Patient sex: M
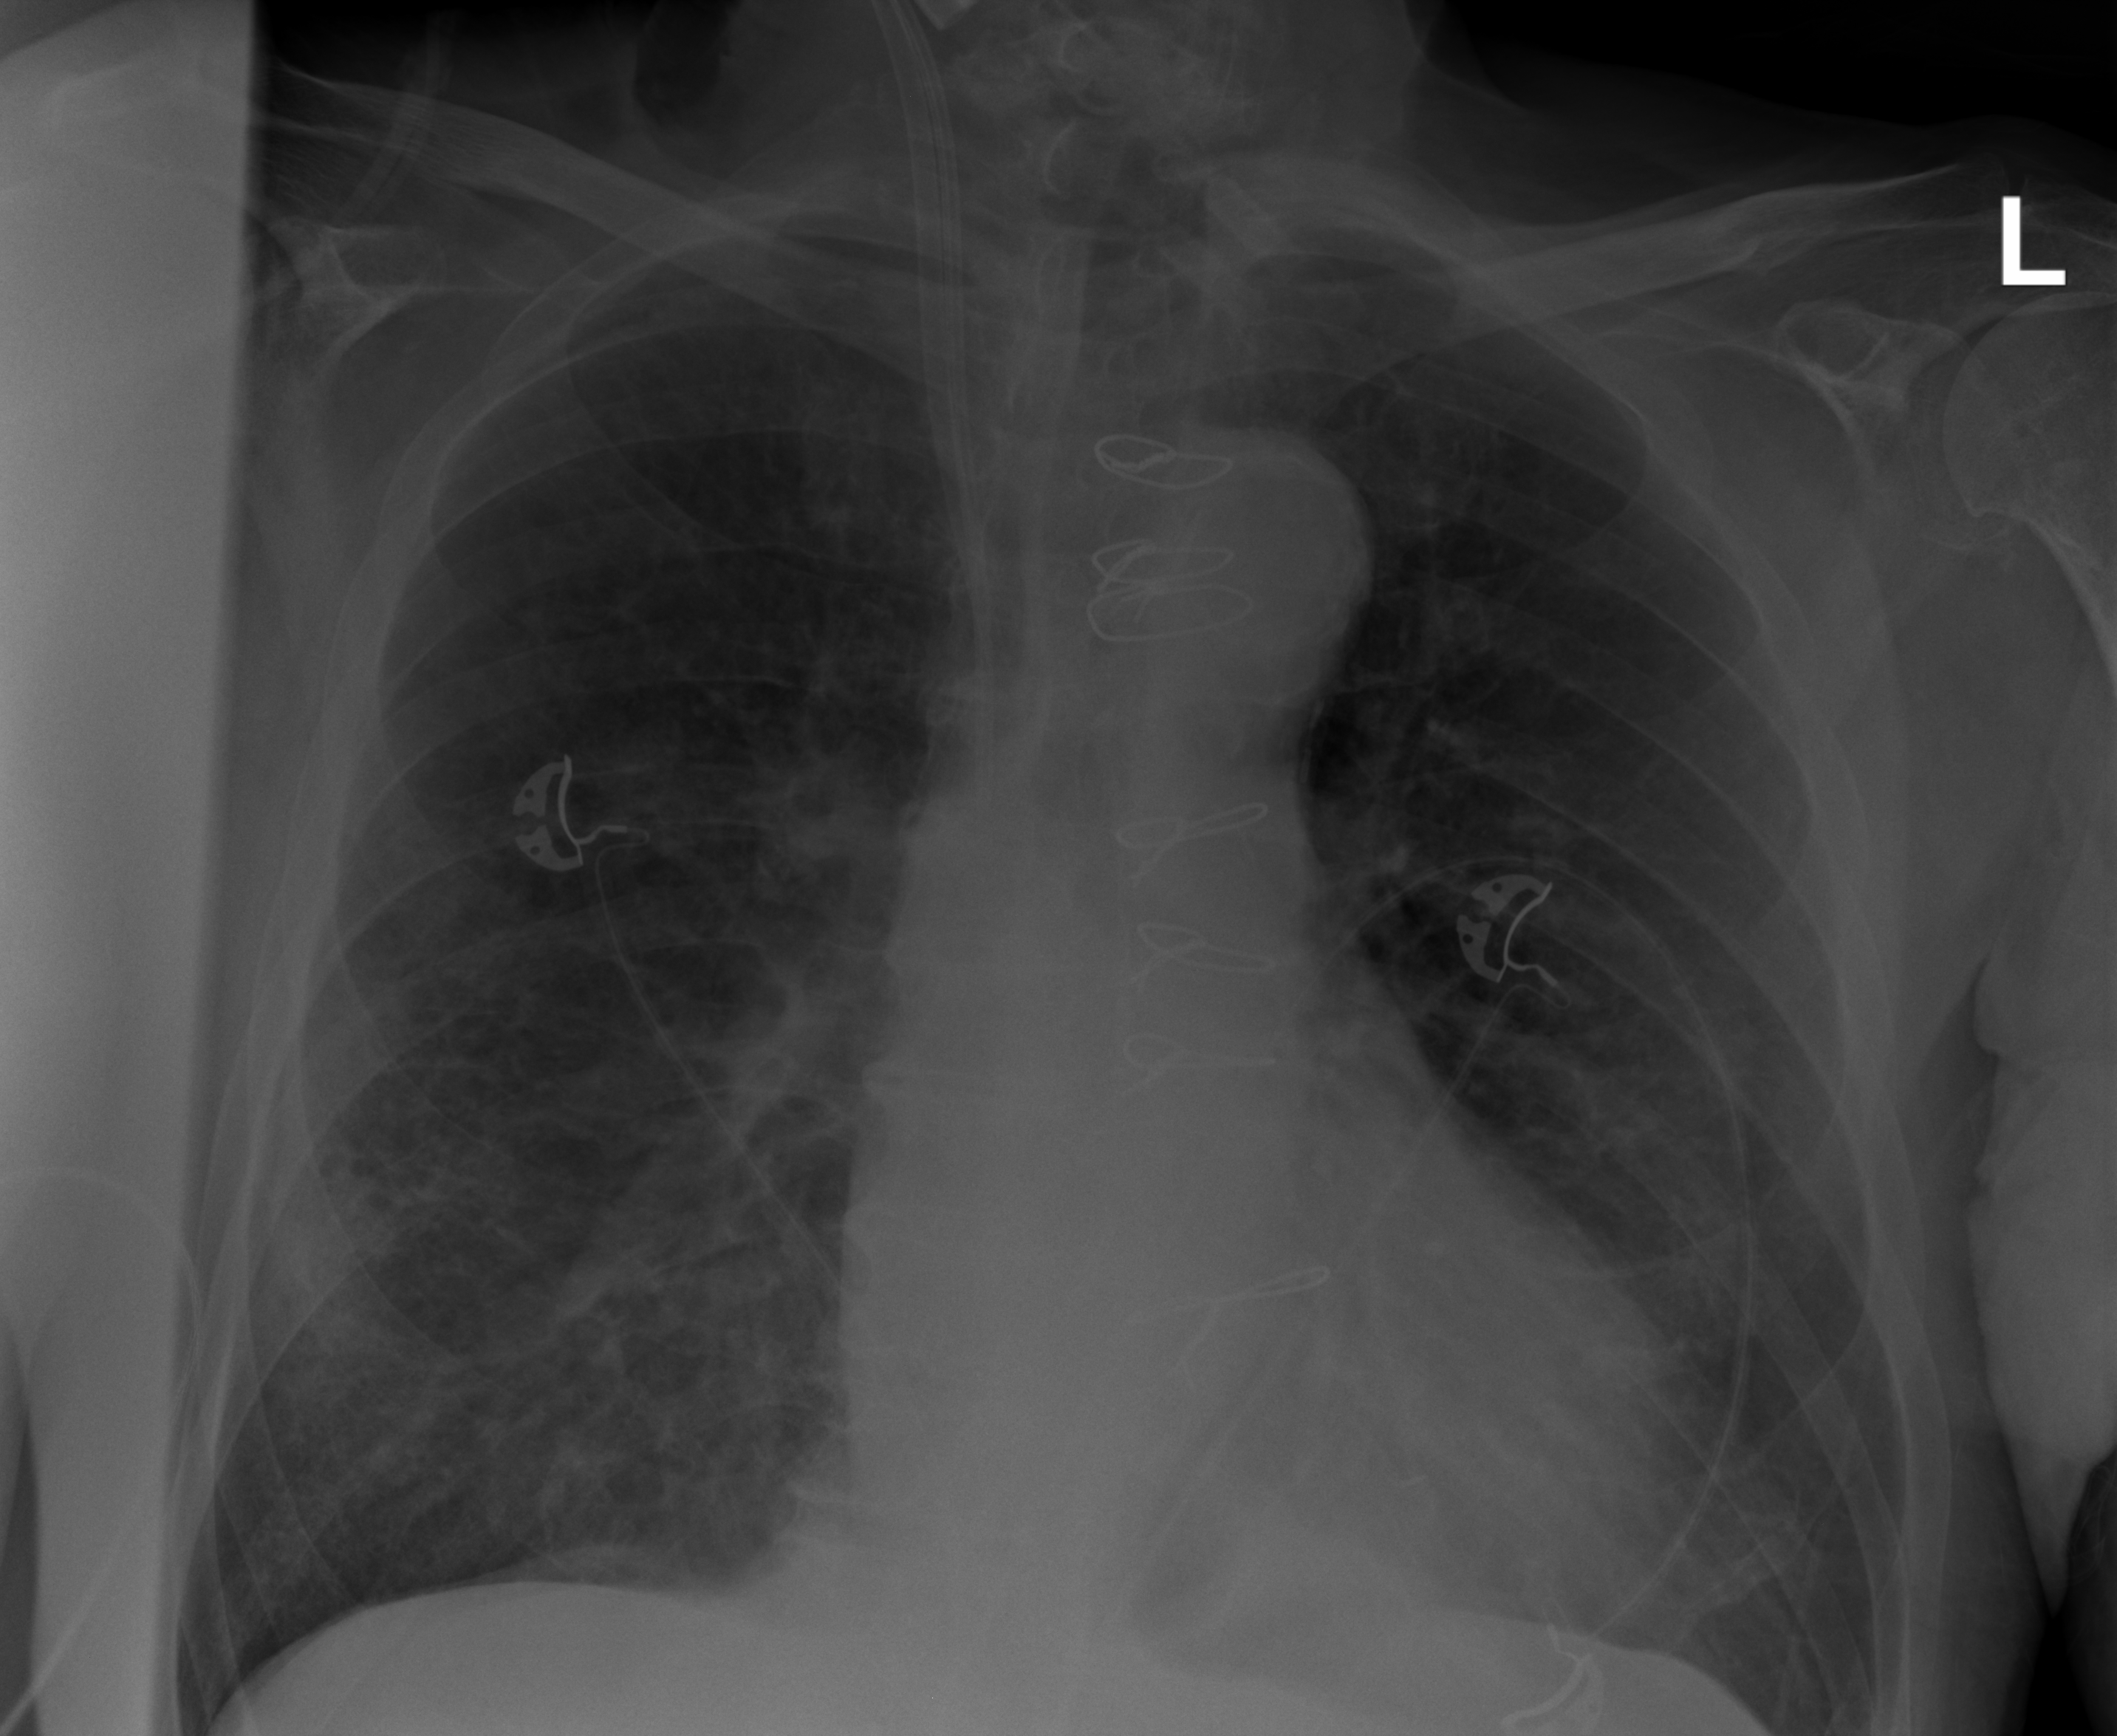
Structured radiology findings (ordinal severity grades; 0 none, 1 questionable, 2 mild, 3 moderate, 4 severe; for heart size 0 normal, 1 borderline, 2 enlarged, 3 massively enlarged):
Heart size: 0
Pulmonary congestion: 0
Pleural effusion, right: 0
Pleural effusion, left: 0
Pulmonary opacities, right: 2
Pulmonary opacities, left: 1
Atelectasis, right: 2
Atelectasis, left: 2